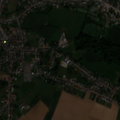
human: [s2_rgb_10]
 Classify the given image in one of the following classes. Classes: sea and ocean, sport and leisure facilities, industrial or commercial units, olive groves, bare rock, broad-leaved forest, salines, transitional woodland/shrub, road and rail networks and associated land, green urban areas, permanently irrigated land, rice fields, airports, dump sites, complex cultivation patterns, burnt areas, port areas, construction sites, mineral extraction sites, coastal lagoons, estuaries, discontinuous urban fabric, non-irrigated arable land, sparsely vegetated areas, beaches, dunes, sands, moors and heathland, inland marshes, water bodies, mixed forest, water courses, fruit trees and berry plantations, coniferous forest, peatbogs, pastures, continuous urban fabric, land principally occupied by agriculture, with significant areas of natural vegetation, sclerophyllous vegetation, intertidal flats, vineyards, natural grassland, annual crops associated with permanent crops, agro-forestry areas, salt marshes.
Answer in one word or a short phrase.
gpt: discontinuous urban fabric, non-irrigated arable land, complex cultivation patterns, land principally occupied by agriculture, with significant areas of natural vegetation